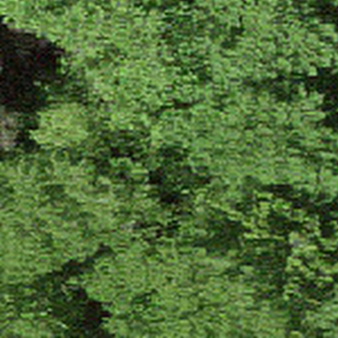
Label: other